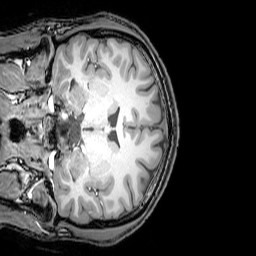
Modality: T1w
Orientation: coronal
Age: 21
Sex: male
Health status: healthy
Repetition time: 0.081 s
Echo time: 0.037 s